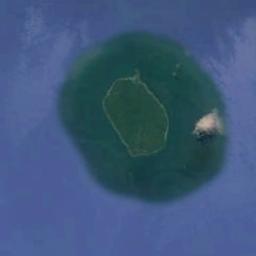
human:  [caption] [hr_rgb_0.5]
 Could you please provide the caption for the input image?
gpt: The island has dense vegetation is next to another island without vegetation .

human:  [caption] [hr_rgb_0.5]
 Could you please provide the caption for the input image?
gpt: The island looks desolate .

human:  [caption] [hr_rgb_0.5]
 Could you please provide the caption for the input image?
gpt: An almost circular green island surrounded by blue sea water .

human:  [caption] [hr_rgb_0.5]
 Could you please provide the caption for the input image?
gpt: Many trees are on the island .

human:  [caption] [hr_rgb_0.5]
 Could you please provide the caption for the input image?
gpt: There are a green island and a yellow island on a blue sea .